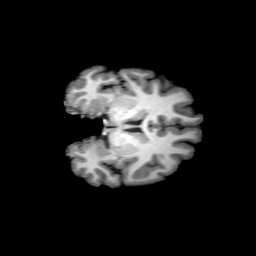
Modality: T1w
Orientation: coronal
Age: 32
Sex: female
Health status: ill